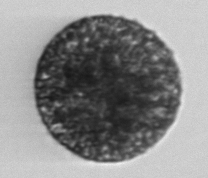
Label: Vicicitus_globosus